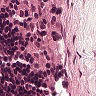
Metastatic tissue present: no